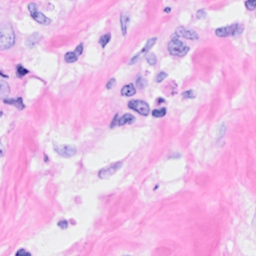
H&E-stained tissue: Breast